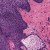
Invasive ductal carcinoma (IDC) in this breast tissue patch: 0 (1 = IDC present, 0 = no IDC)